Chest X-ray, PA view. Patient: 57 years old, sex F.
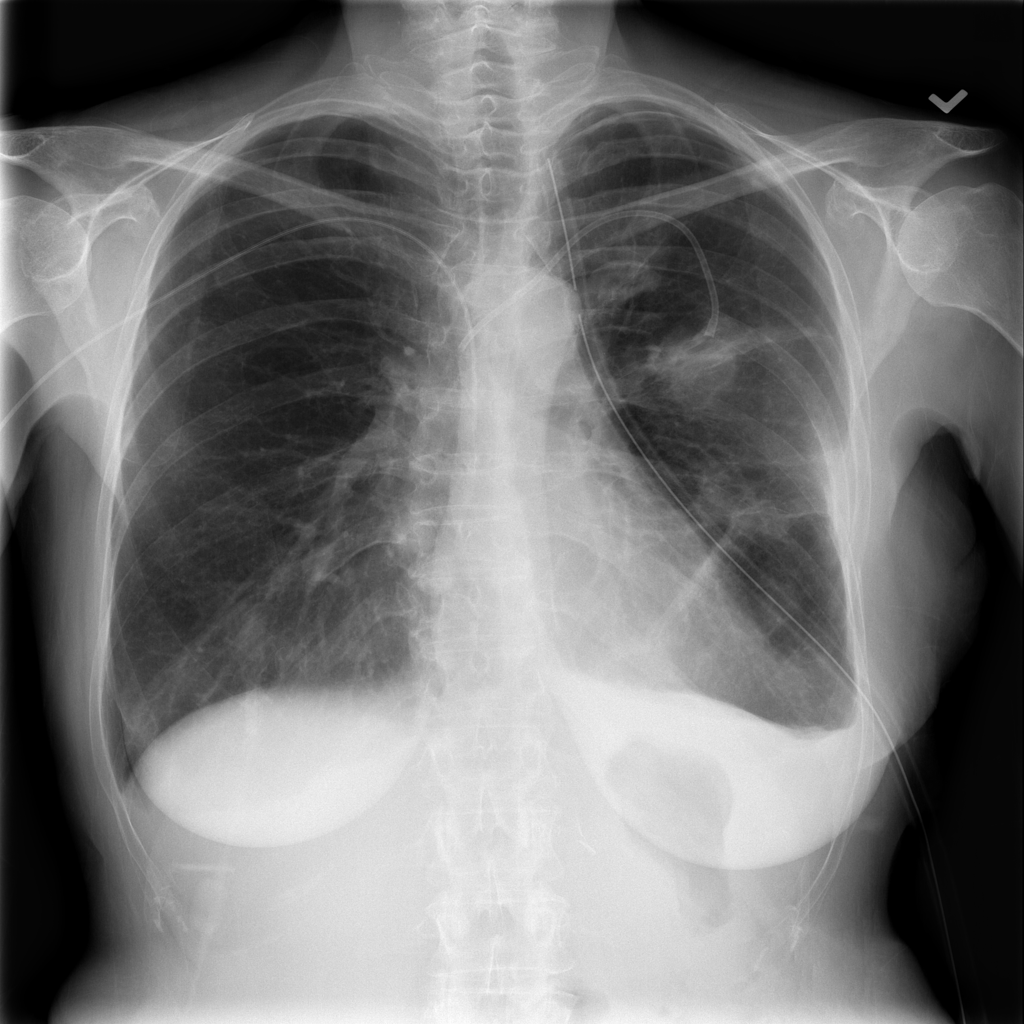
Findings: Effusion, Pneumothorax